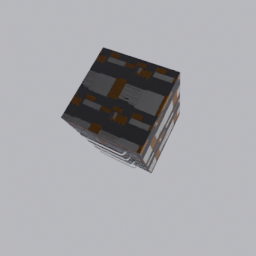
Label: furniture